Field crop: maize
Growth stage: 2
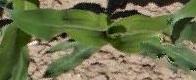
Species: maize